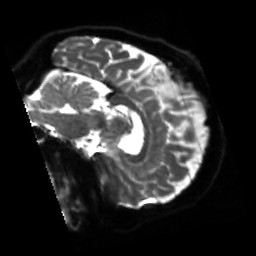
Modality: sbref
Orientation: sagittal
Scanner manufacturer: siemens
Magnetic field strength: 3 T
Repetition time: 4 s
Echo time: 0.0594 s